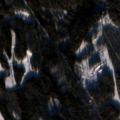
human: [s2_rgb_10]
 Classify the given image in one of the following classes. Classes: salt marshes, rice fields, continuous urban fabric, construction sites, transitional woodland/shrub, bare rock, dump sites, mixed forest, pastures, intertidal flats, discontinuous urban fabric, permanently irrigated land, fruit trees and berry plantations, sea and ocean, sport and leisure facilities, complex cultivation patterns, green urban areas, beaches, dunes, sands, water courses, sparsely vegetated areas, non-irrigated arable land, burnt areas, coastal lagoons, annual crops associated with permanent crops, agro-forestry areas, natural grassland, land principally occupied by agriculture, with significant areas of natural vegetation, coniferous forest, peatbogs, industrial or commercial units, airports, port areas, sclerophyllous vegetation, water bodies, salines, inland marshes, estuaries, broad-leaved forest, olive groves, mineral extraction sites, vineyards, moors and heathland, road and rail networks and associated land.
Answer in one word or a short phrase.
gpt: coniferous forest, mixed forest, transitional woodland/shrub